Question: there are some buttons on the top of the winform, and when I click one of them, the panel below will load different predefined panel, how can I implement this ?
please see this example:

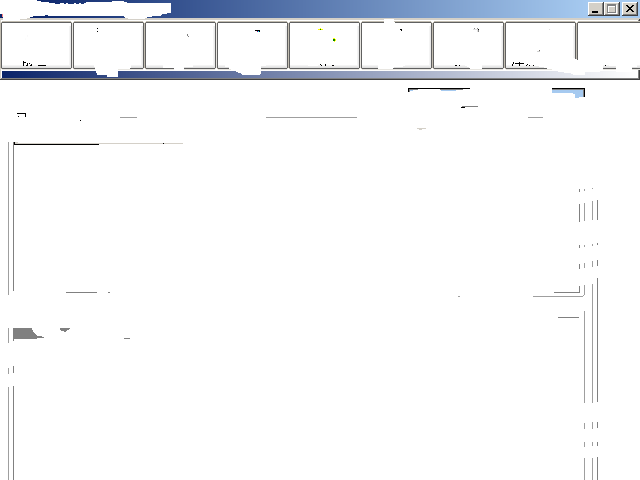
Answer: Here's a solution using a standard WinForms TabControl, where the Tabs are hidden at run-time, but of course they are available at design-time.
Assumptions :
1. You don't want to get into creating OwnerDrawn Tabs, which is possible.
2. A standard WinForms TabControl will meet all your design-time needs.
Code :
1. In the Form Load event of the Form that hosts your TabControl use code like this : tabControl1.Region = new Region(tabControl1.DisplayRectangle);
To hide the Tabs.
2. Then, "wire" up your buttons to handle selecting the different TabPages in the TabControl. Obviously you could do this in a more elegant way than this : private void button1_Click(object sender, EventArgs e)
{
tabControl1.SelectedTab = tabControl1.TabPages[0];
}
private void button2_Click(object sender, EventArgs e)
{
tabControl1.SelectedTab = tabControl1.TabPages[1];
}
Note : if you want to insert secondary Forms or UserControls into the TabPages of a TabControl : that's not a problem : of course simpler to use UserControls. Insert them into the Controls collection of each TabPage and set their 'Dock Property to 'DockStyle.Fill.
Note : there are fancier ways you can hide the Tabs, like using a derived TabControl as shown here on CodeProject : <URL> There are other solutions out there that use a modified WndProc. They're not hard to find.